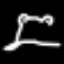
Label: frog